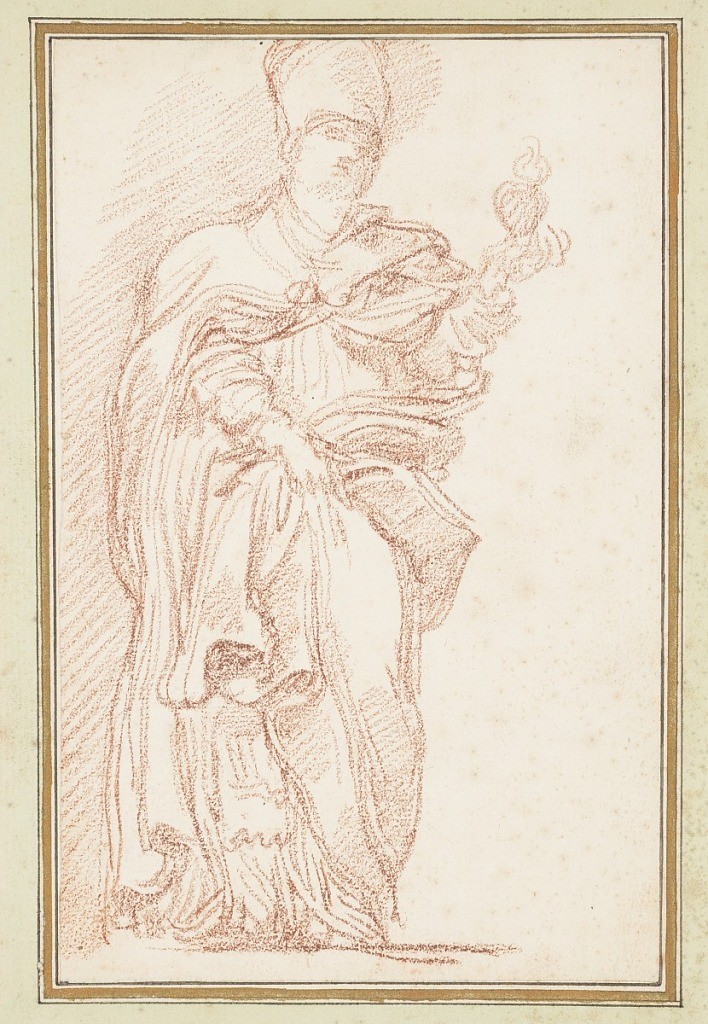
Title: Standing male figure in bishop's vestments
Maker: Jean-Robert Ango, French, active in Rome 1759 –1770, d. 1773
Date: ca. 1759–70
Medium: Red chalk on paper
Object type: Drawing
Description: Standing male figure in bishop's vestments. He holds up an object in his left hand and clutches his cloak with his right.